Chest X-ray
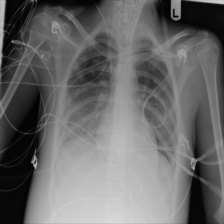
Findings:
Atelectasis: negative
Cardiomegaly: negative
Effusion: positive
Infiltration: negative
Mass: negative
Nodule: negative
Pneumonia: negative
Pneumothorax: negative
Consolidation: negative
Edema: negative
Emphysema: negative
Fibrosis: negative
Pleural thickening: negative
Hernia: negative